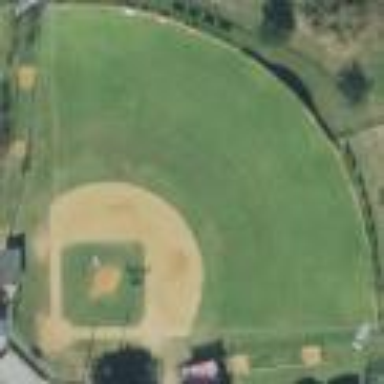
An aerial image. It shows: Grass pitch designated for baseball. The baseball outfield spans 200 feet.